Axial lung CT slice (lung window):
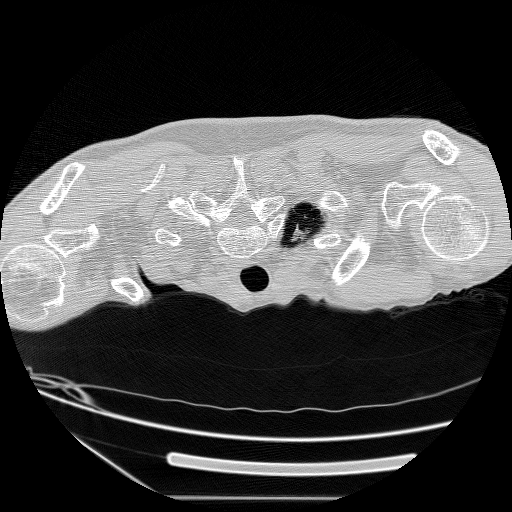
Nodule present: no